Question: I'm doing a ruby on rails tutorial and all of a sudden going to the signup page returns this:

Anyone know a fix? Or for that matter what went wrong? It seemed very sudden and I don't think I changed anything that would affect the signup page...
'''
class UsersController < ApplicationController
def show
@user = User.find(params[:id])
end
def create
@user = User.new(user_params)
if @user.save
redirect_to @user
else
render 'new'
end
end
private
def user_params
params.require(:user).permit(:name, :email, :password,
:password_confirmation)
end
end
'''
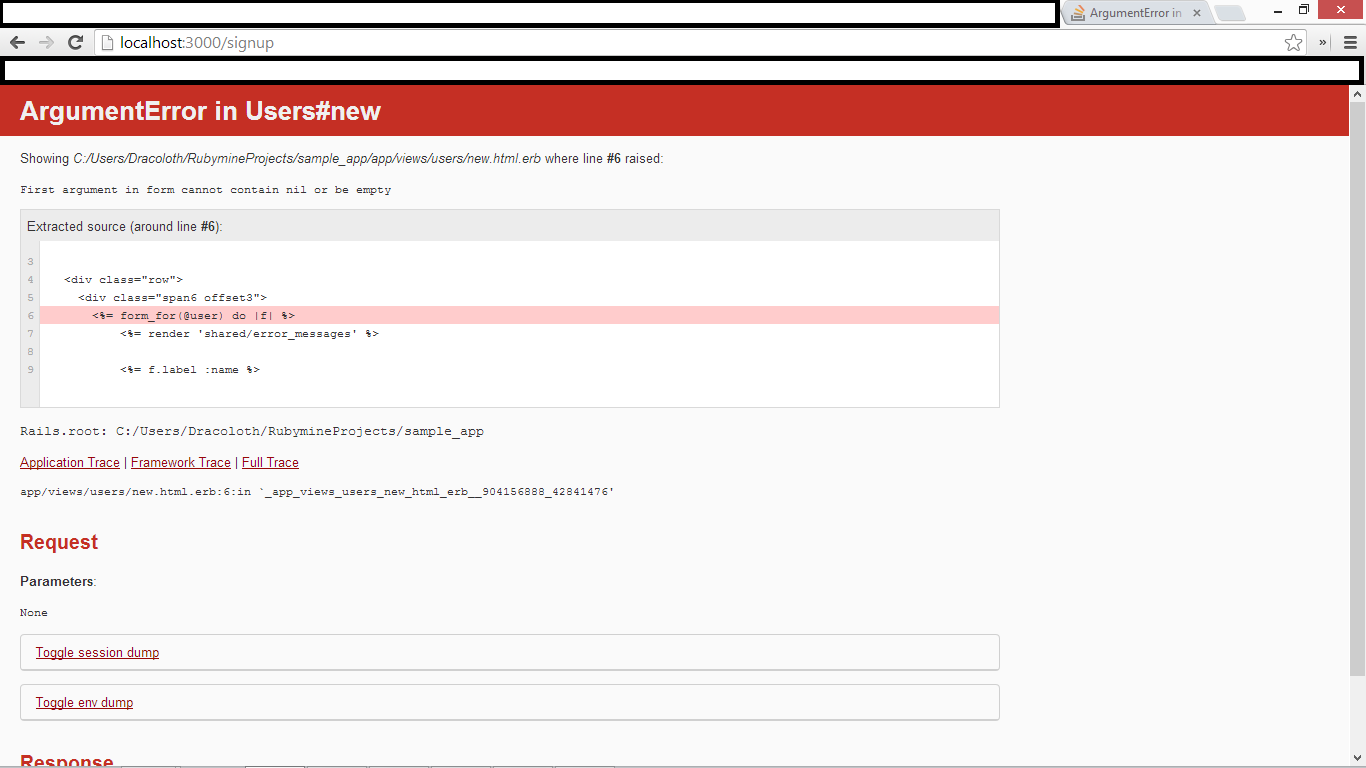
Answer: It means that your '@user' object was not initialized..
You need to initialize your '@user' variable. Here are a couple of options.
Make sure your 'new' method initializes it in your 'UsersController' class:
'''
def new
@user = User.new
end
'''
Another option is to just use a new object right in the form:
'''
<%= form_for(User.new) do |f| %>
'''
And yet another option, is to in your view, before echoing the 'form_for', put:
'''
<% @user = User.new %>
'''
My best recommendation would be to put the variable in the controller like I did in the first example.